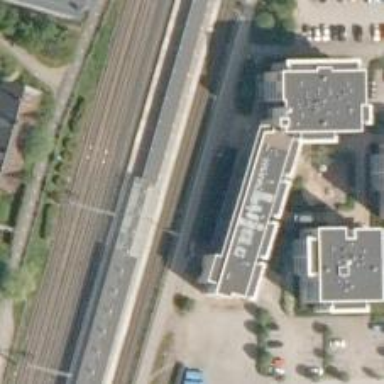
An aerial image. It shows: Close-up of railway platform edge.